Question: Hello i have noticed on my theme that i seem to be getting some kind of body class (??) applied whe i enter a 'section' of my drupal website.

I have no way of knowing how to use this. Could anyone explain more fully to me? thanks
I have tried this so far but with no effect-
'''
body.science {
background: none repeat scroll 0 0 yellow;
}
body.science a:link {
color:blue;
'''
}
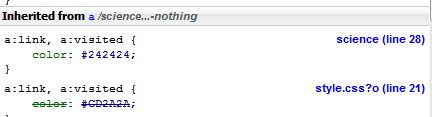
Answer: On line 28 you have a style defined (remove that part about 'a' and you will be fine):
'''
<style type="text/css">
a:link, a:visited {
color:#242424
}
a:hover {
color:#CD2A2A
}
a:active, a.active, li a.active {
color:#CD2A2A
}
</style>
'''